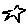
Label: star